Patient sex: F
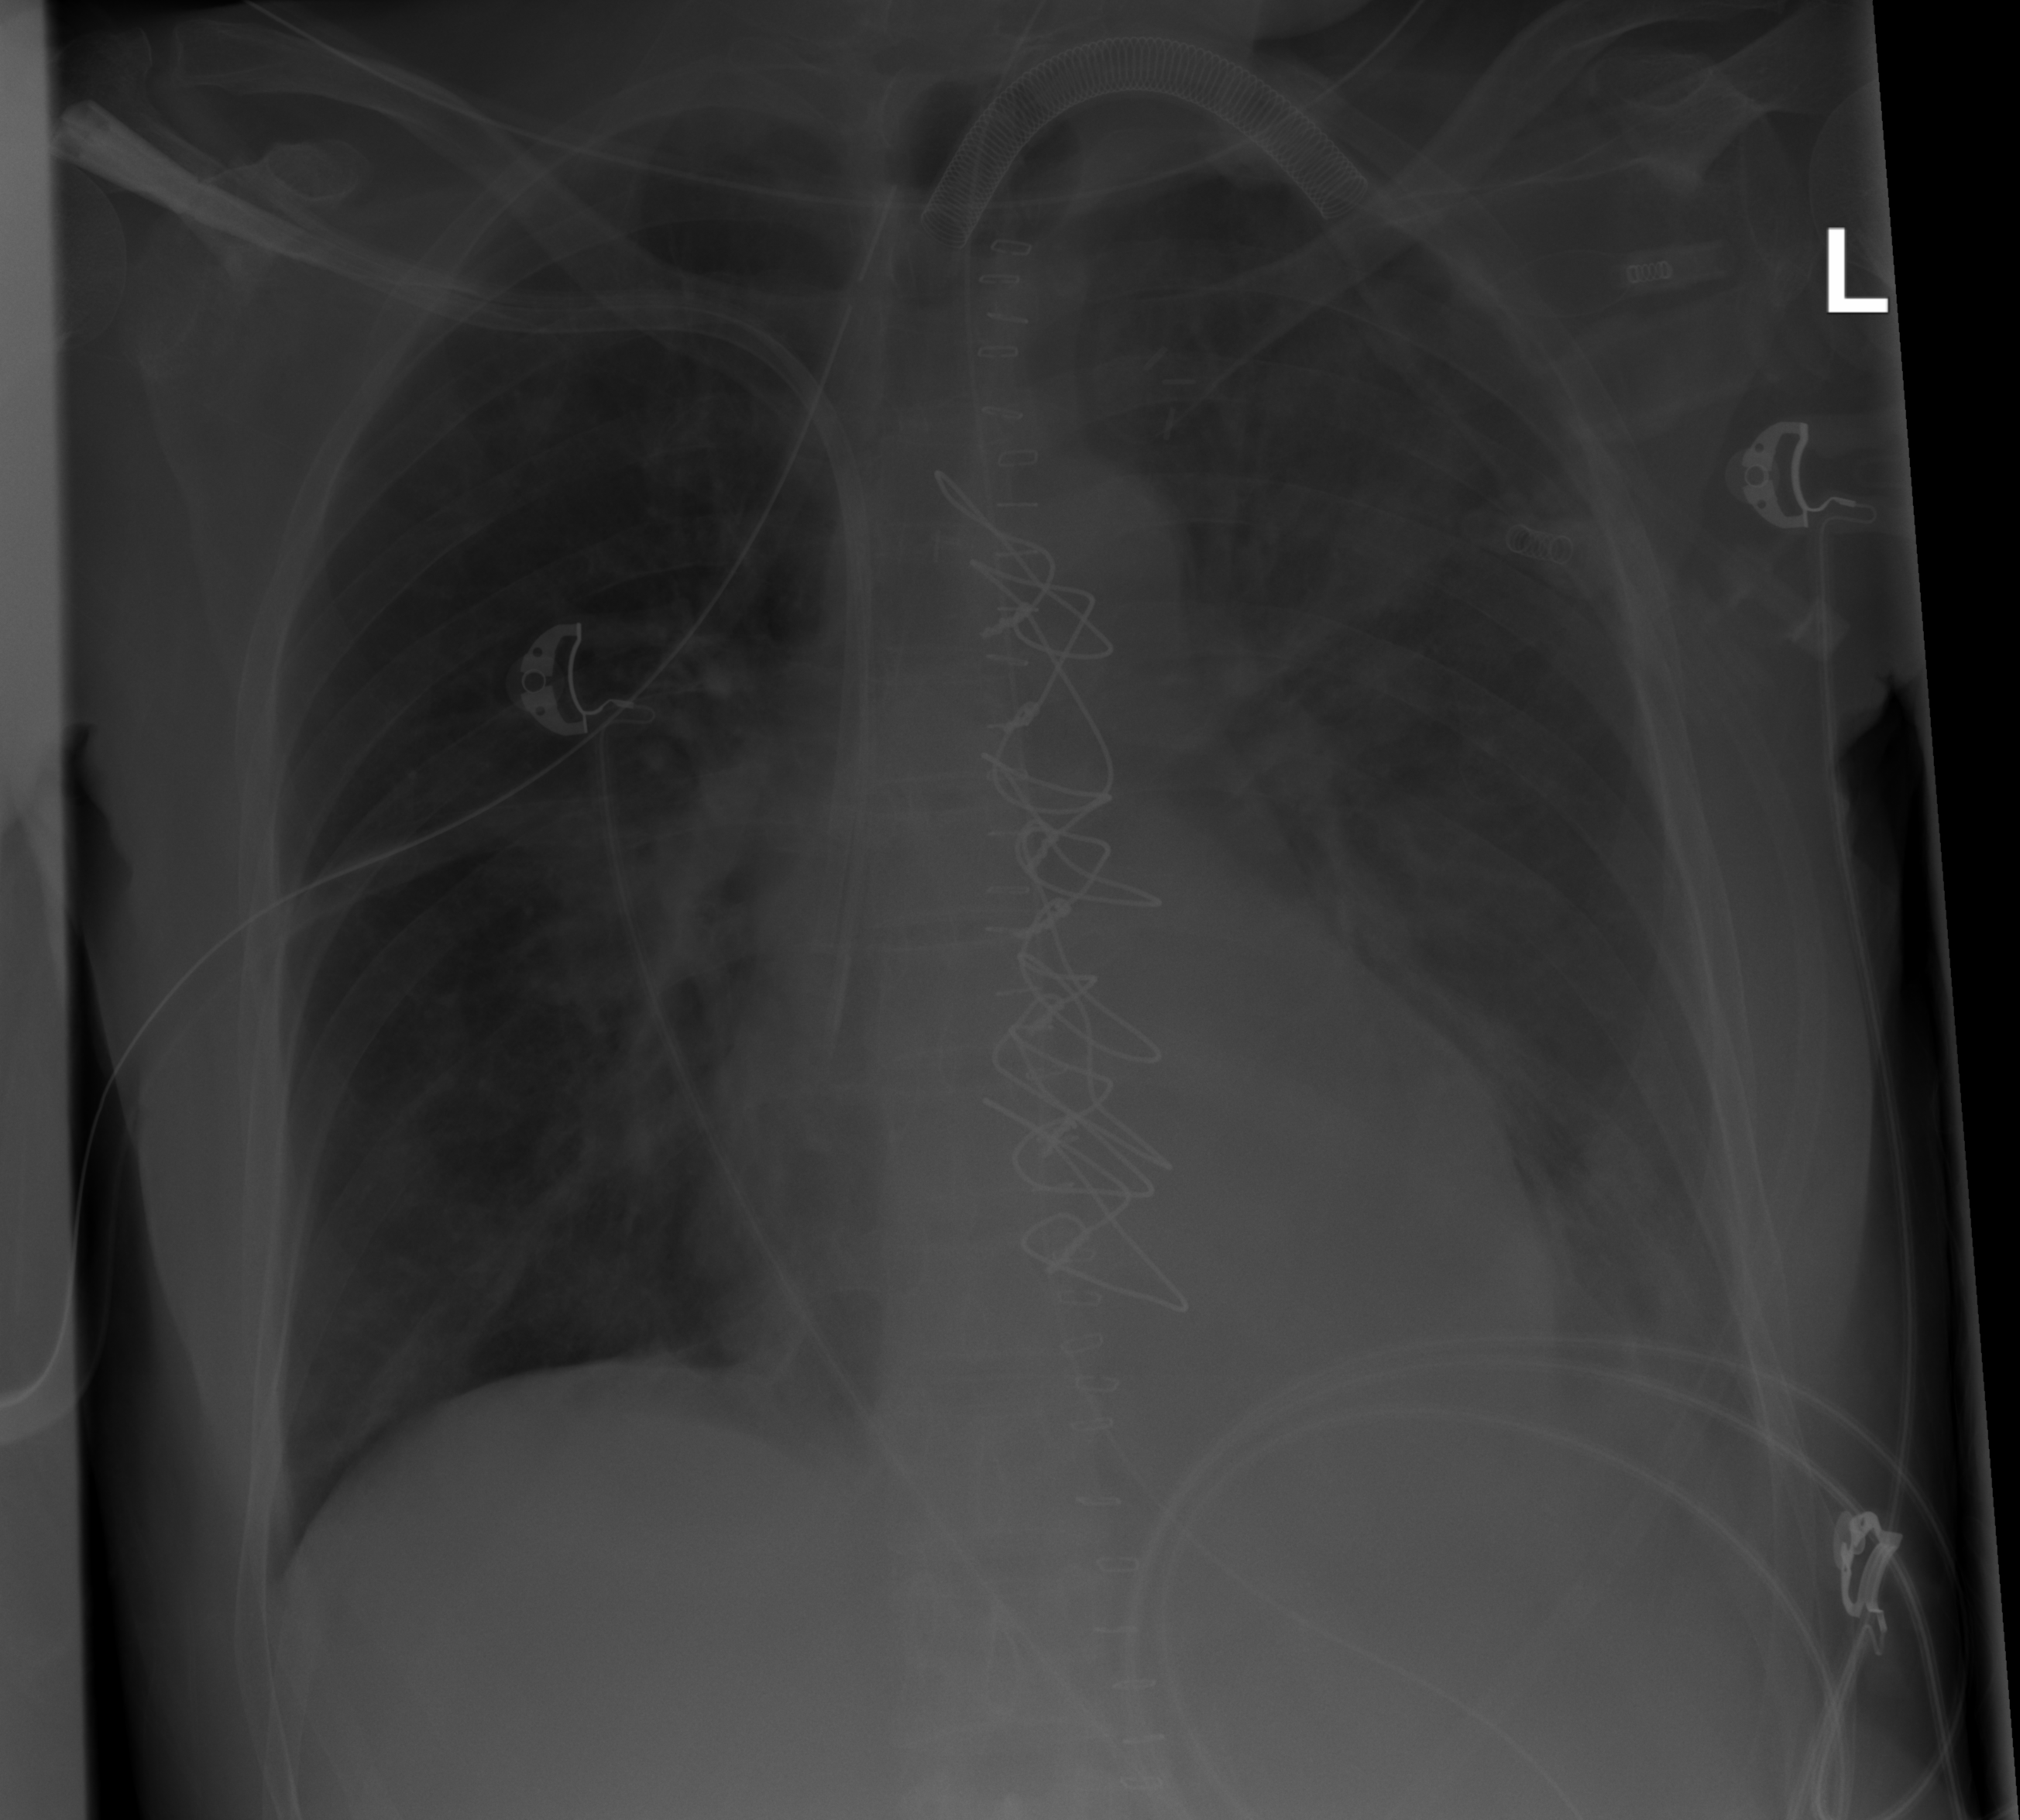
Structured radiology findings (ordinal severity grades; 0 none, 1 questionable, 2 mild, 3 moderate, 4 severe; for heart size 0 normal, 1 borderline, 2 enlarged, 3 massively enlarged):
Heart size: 0
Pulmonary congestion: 2
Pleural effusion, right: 2
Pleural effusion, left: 2
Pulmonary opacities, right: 0
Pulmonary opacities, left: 2
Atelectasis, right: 0
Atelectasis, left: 0